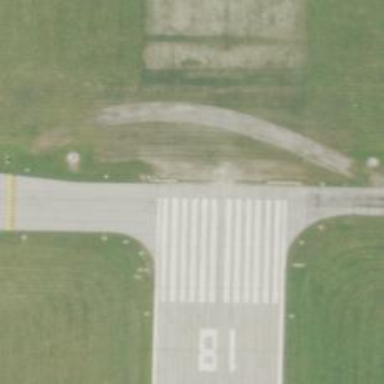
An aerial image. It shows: View of taxiway at the airport.